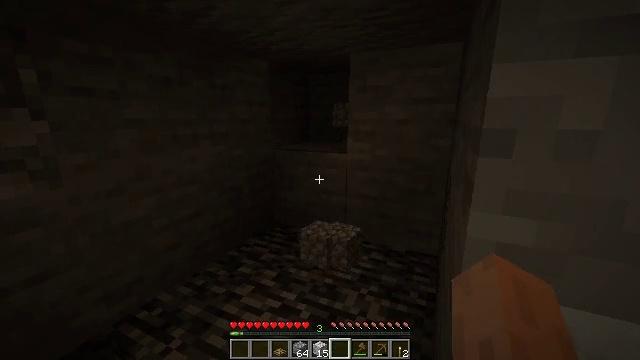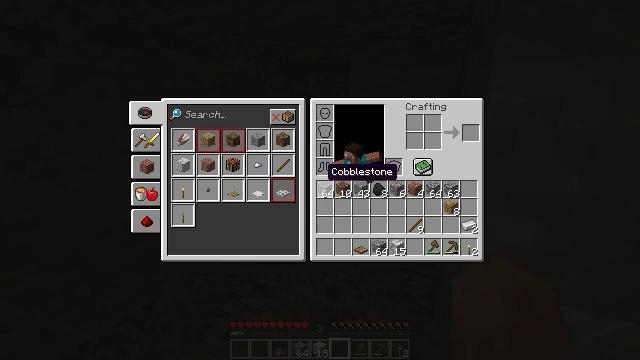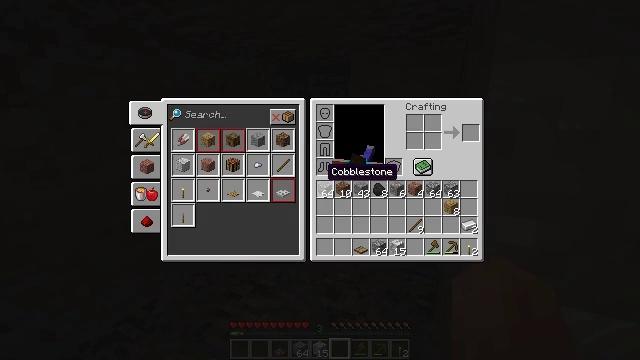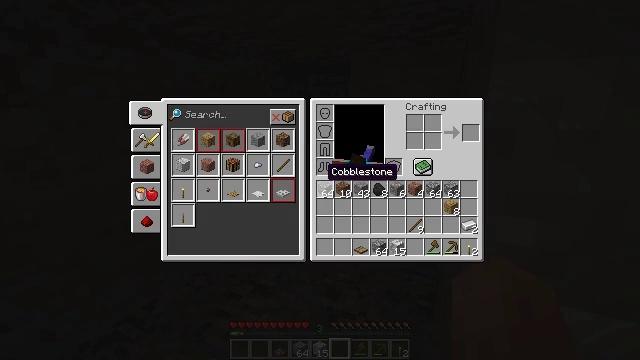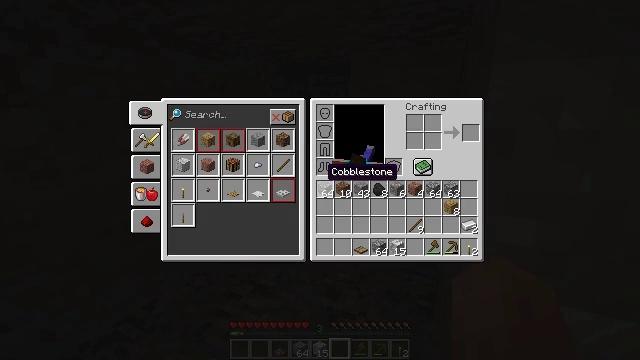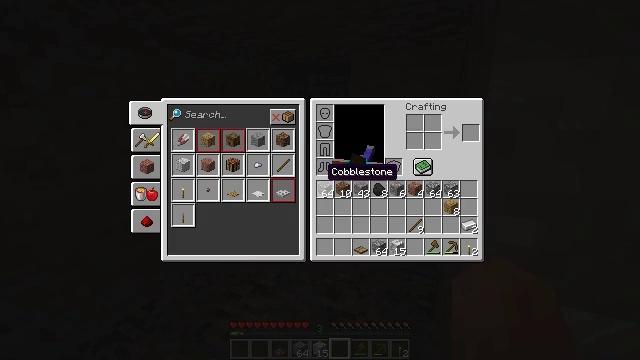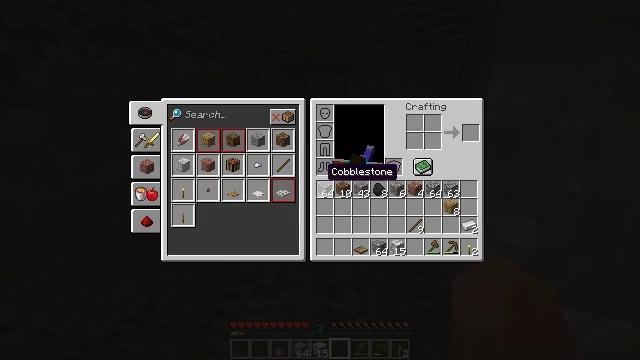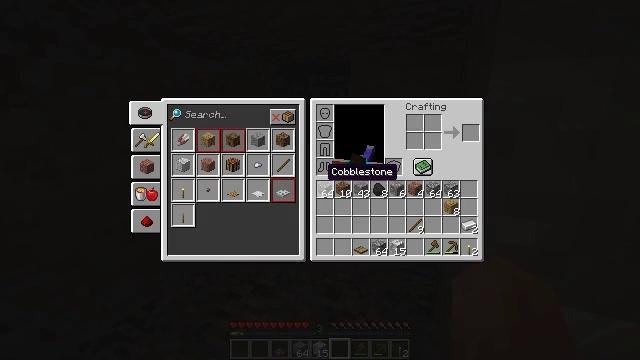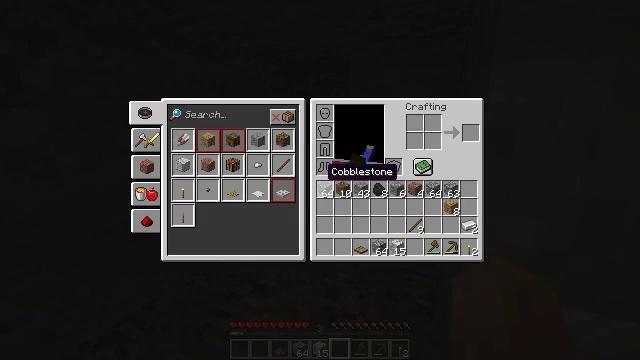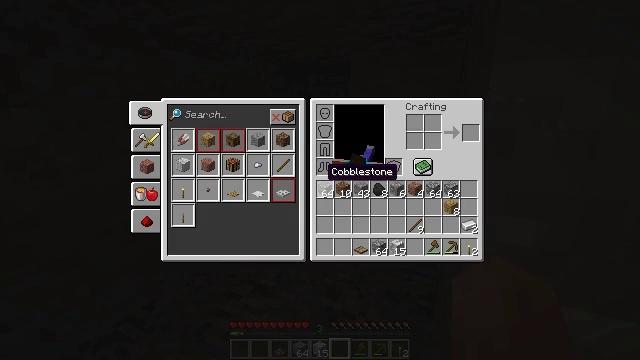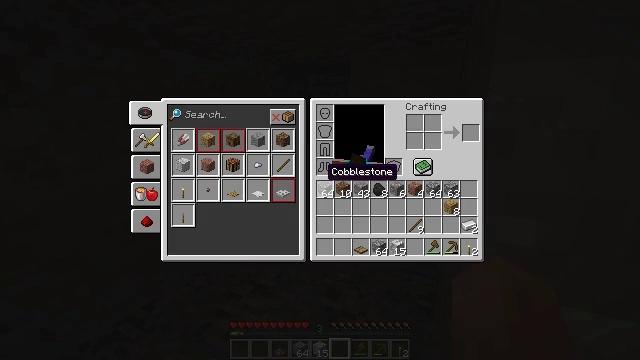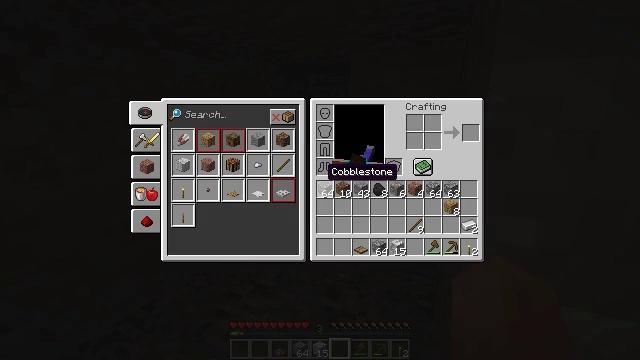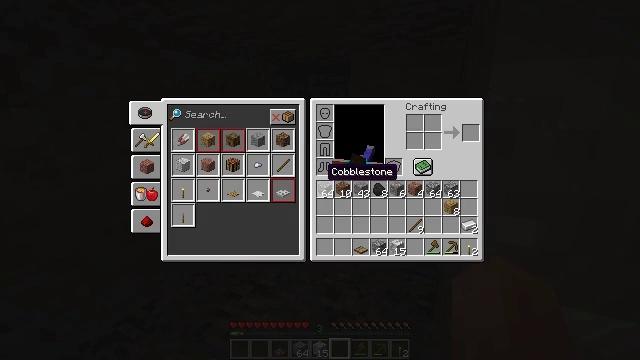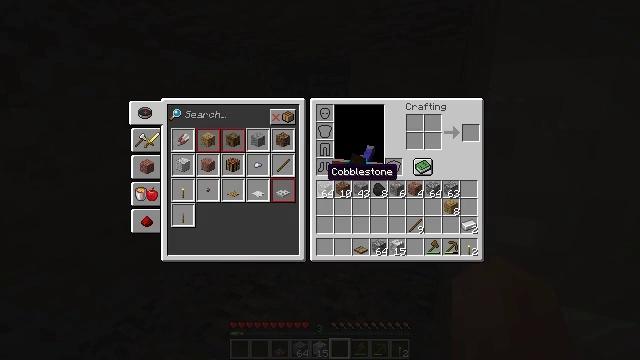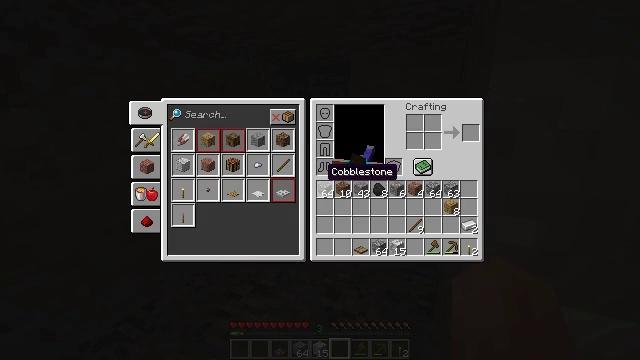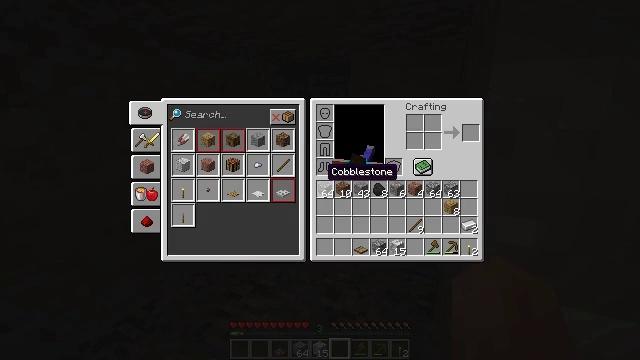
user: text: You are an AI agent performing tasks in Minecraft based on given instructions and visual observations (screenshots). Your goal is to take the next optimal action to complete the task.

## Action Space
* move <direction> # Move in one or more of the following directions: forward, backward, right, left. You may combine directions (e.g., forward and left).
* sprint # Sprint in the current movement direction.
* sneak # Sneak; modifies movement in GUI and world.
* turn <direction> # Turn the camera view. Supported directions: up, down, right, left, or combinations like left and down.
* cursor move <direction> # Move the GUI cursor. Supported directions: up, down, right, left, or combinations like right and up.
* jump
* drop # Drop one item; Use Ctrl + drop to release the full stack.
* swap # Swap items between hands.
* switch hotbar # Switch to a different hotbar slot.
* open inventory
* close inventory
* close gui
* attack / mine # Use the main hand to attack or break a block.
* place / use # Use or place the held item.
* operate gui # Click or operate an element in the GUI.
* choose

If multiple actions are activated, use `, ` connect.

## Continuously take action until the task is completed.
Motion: motion action
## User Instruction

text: Break the wall torch for relocation.
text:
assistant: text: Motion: open inventory
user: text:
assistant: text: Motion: open inventory
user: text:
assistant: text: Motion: open inventory
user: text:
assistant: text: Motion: no_op
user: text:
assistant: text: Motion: no_op
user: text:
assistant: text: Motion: no_op
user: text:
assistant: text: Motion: no_op
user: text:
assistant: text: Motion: no_op
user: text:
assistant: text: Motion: no_op
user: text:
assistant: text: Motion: no_op
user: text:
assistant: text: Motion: no_op
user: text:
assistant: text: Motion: no_op
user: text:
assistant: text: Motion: no_op
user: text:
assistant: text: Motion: no_op
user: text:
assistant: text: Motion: no_op
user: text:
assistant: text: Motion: no_op
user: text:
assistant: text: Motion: no_op
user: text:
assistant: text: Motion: no_op
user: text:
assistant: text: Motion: no_op
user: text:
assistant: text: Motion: no_op
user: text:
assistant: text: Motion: no_op
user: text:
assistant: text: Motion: no_op
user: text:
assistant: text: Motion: no_op
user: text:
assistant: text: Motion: no_op
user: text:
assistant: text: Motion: no_op
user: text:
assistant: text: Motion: no_op
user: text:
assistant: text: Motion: no_op
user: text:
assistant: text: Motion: close inventory
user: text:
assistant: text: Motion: close inventory
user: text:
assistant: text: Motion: close inventory